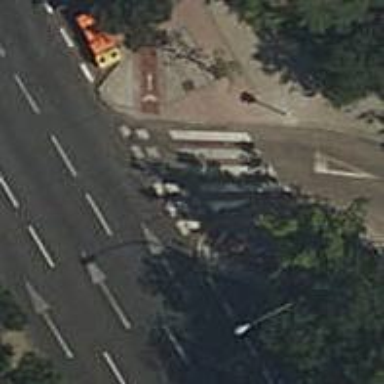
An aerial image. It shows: Uncontrolled zebra crossing on the road.